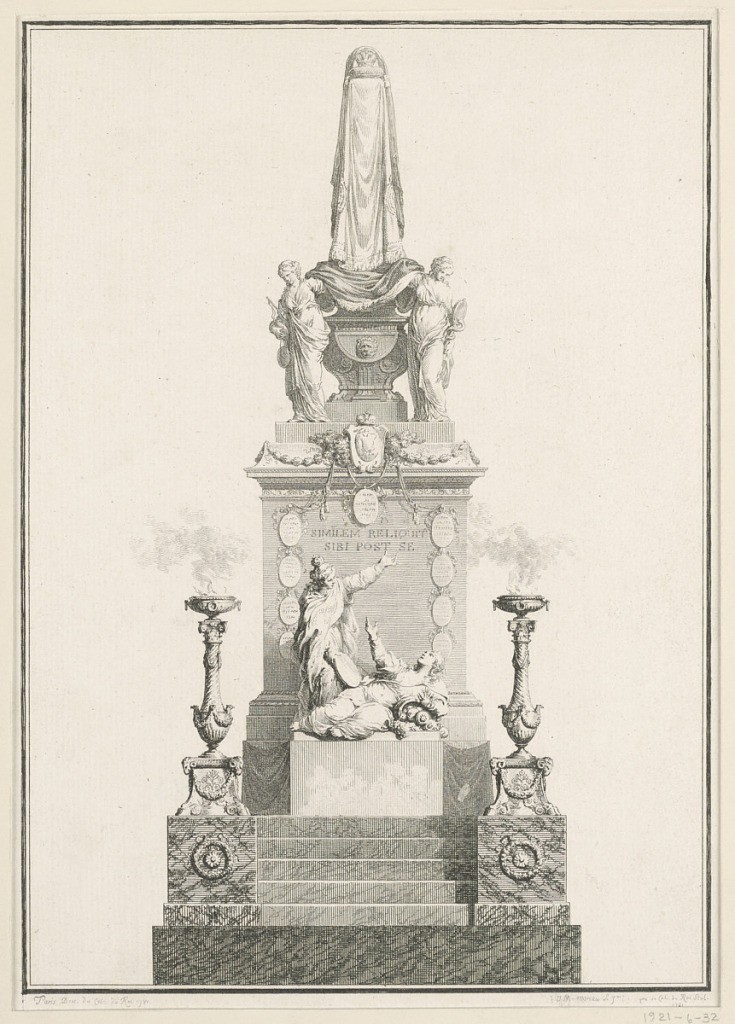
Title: Catafalque
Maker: Jean-Michel Moreau le Jeune, French, 1741–1814
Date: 1781
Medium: Etching
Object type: Print
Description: Bocher 460III.